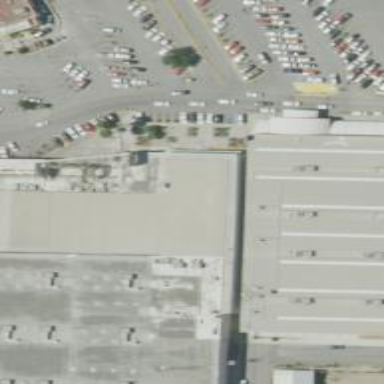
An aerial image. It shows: Department store building.